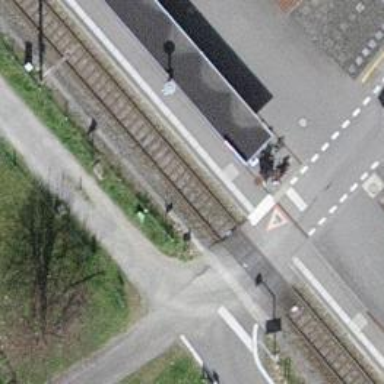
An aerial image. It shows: Level crossing along the railway.